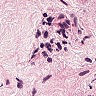
Metastatic tissue present: no